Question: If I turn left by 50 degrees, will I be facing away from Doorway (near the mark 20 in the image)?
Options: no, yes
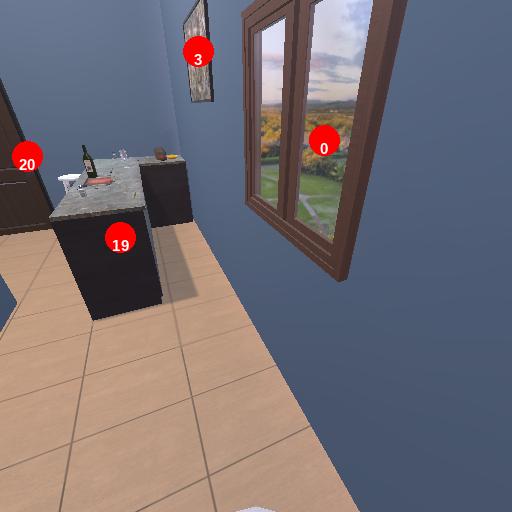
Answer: no